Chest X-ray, AP view. Patient: 51 years old, sex F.
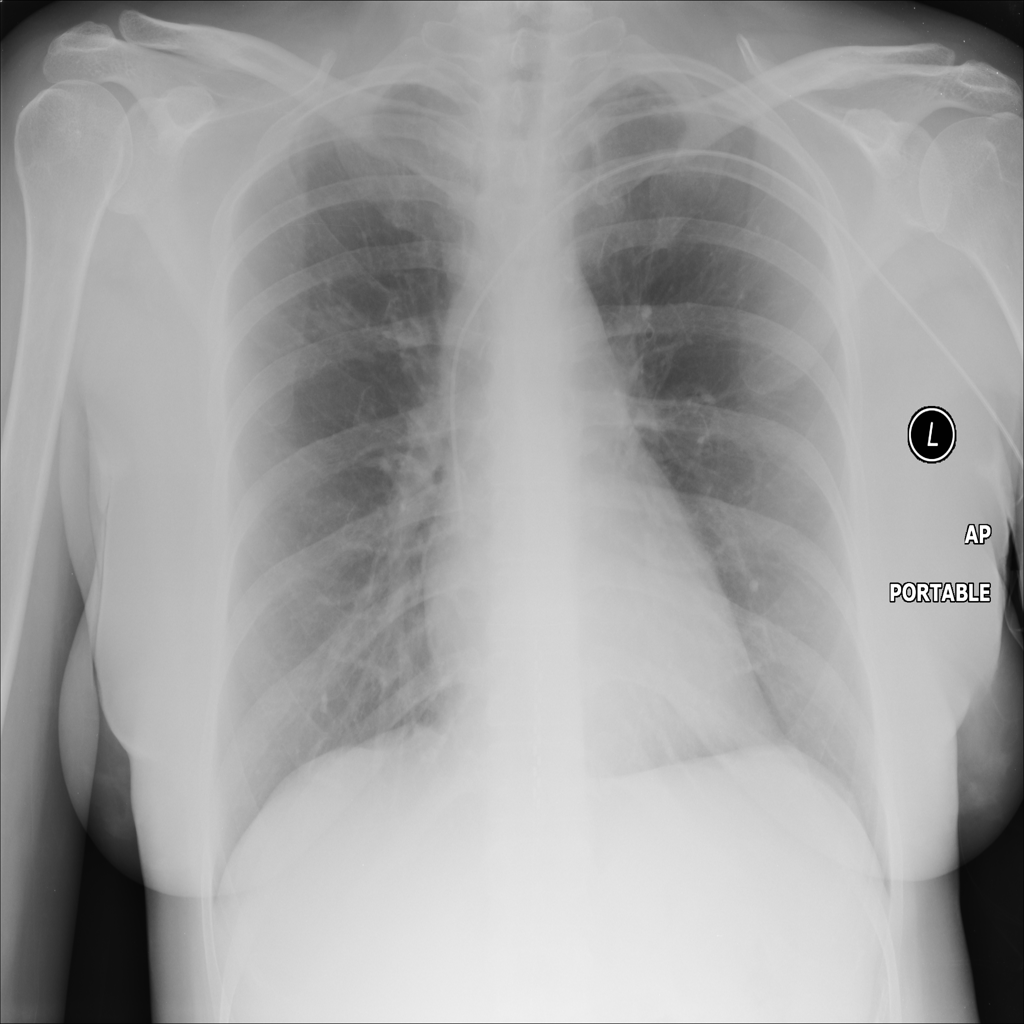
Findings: No Finding